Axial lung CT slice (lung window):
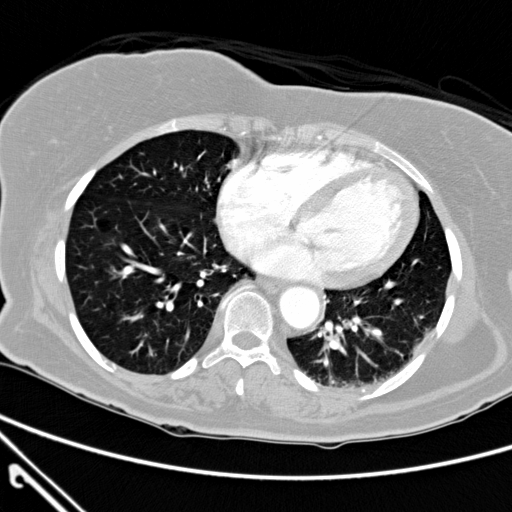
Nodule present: no